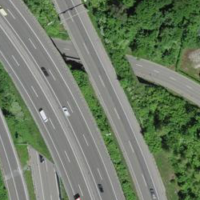
EUNIS habitat code: 57
Species observed at this site:
Milvus milvus
Pica pica
Corvus corone